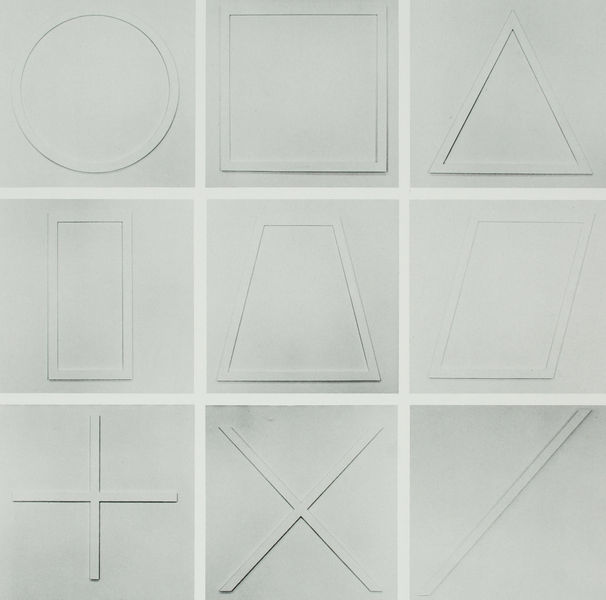
Titel: Geometric Figures, Open (Wall Structures)
Künstler: Sol Lewitt
Standort: New York
Institution: John Weber Gallery
Schlagwörter: gruppe, körper, schatten, weiß, dreieck, grau, zeichen, zeichnung, muster, ornament, blass, bild, feld, felder, drei, kreis, relief, abstrakt, modern, formen, linien, tafel, langweilig, collage, umriss, kreuz, rechteck, linie, kontur, form, illustration, reihe, reihen, geometrisch, raute, diagonale, objekt, geometrie, quadrat, symbole, neun, geometrische formen, mathematik, andreaskreuz, spalte, plus, trapez, intelligenztest, monoton, rechnen, mathe, paralellogramm, geheimcode, geometrische zeichen, grundformen, rechenzeichen, verschlüsslung, x, gitterartig, tic tac toe, ed sheeran